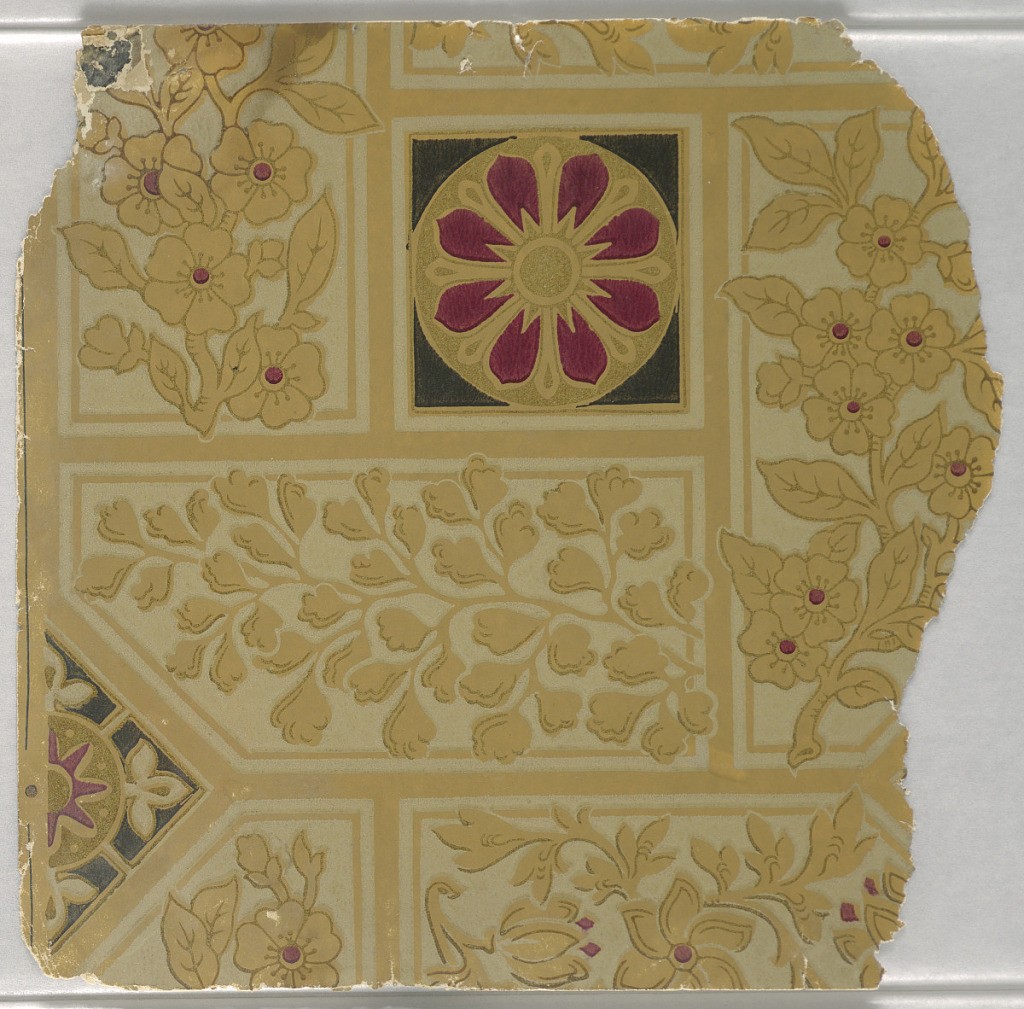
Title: Sidewall sample
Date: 1880–90
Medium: Machine-printed on paper
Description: Fragmentary wallpapers from sample book, including aesthetic-style and Anglo-Japanesque designs.

72 pages of samples.